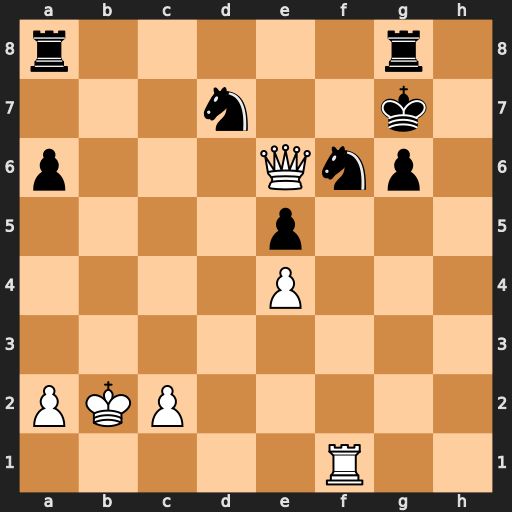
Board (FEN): r5r1/3n2k1/p3Qnp1/4p3/4P3/8/PKP5/5R2
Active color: w
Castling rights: -
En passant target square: -
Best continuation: Qe7+ Kh6 Rh1+ Nh5 Qxd7